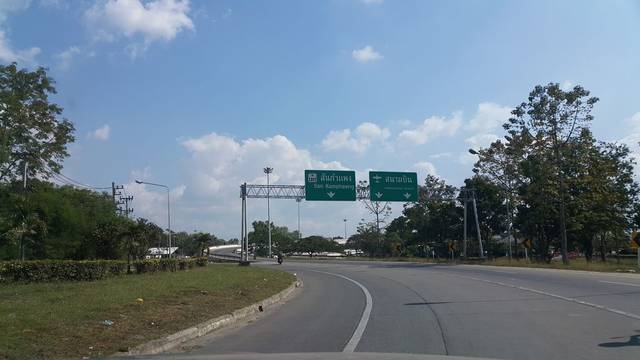
Region: Thailand
Coordinates: 18.767, 99.029